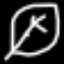
Label: leaf